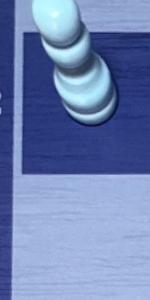
Label: Empty